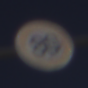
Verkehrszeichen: Geschwindigkeit80
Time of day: Midday
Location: Outdoor (Nature)
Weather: Clear
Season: NotSpecified
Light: Natural